Interaction volume radius: 5 \u00c5
Interaction volume height: 10 \u00c5
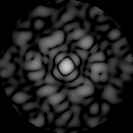
Disorder parameter: 0.7843